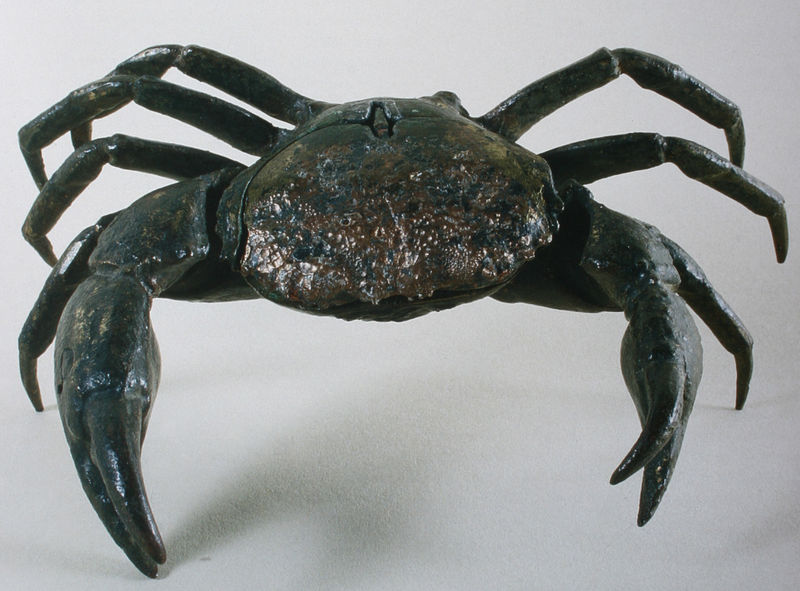
Titel: Tintenfass in Krebsform
Künstler: Paduanischer Bildhauer
Standort: Trient
Institution: Castello del Buonconsiglio
Schlagwörter: blau, dunkel, kopf, körper, meer, schatten, wasser, weiß, fluss, grün, bewegung, braun, grau, licht, mitte, rücken, schwarz, türkis, rot, tier, tiere, alt, arm, arme, augen, schale, silber, stein, tot, natur, gehen, figur, rund, skulptur, statue, beine, bein, japan, gelenke, moderne, hart, material, matt, spitz, glanz, glänzend, metall, bronze, plastik, abbild, foto, fotografie, punkte, eisen, gusseisen, hummer, krabbe, kruste, krustentier, meerestier, panzer, schalentier, schere, scheren, zangen, oberfläche, groß, greifen, photo, rückansicht, rau, real, dukel, scharnier, struktur, fauna, insekt, käfer, sechs, guss, kleinplastik, gegenstand, objekt, greifer, lackiert, berührung, glieder, acht, krebs, bronzeplastik, unterwasser, rumpf, krake, schwaz, zange, zentriert, zehn, abguss, rost, glied, patina, künstlich, lebewesen, ding, haptik, spinne, nachbildung, fotografien, hülle, skorpion, naturkunde, ausgestopft, präparat, skarabäus, dinkel, kreuzspinne, meereslebewesen, sfulptur, naturkundemuseum, rostt, bläschen, sechse, mumifiziert, scheusslich, lackert, krabge, spienne, krabs, insaekt, ektoskelett, spinnenartik, spinnenartig